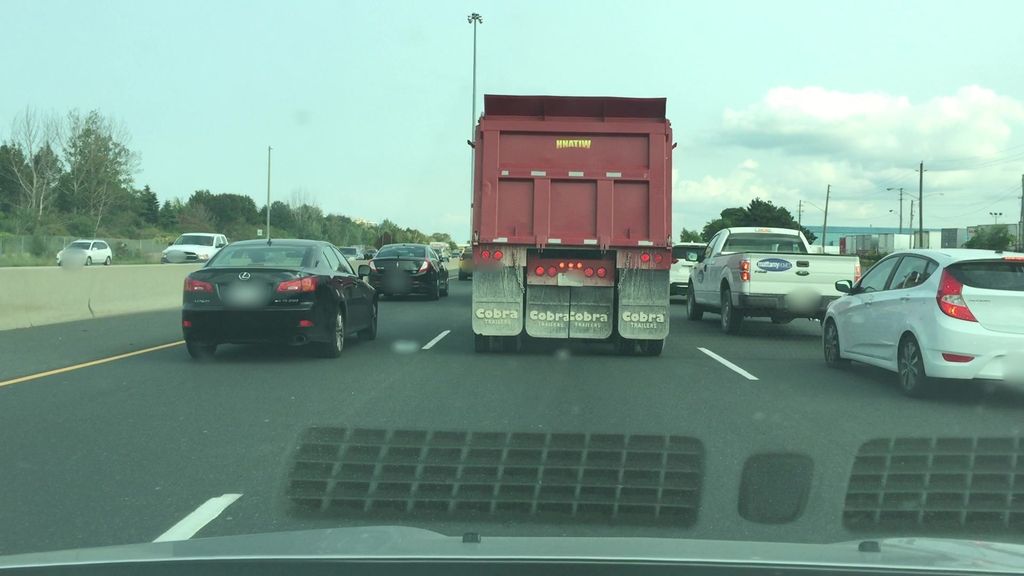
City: hamilton